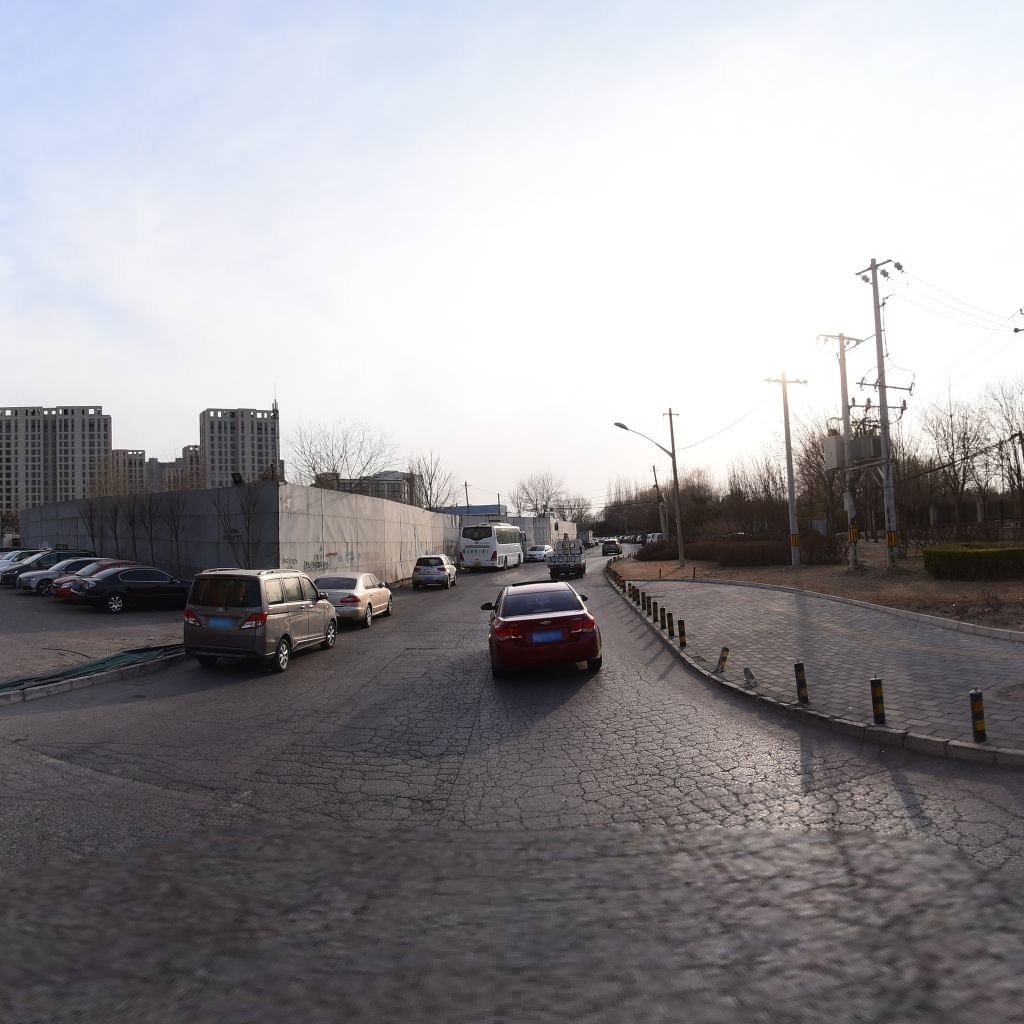
Region: Chaoyang
Road damage annotations: manhole cover, alligator crack